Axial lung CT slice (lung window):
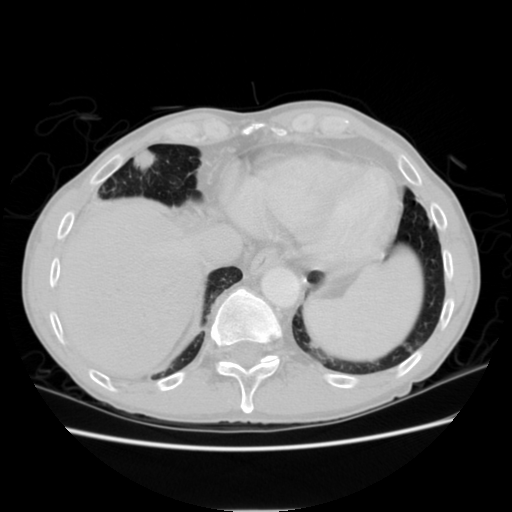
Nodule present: yes
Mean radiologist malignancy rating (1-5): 4.5